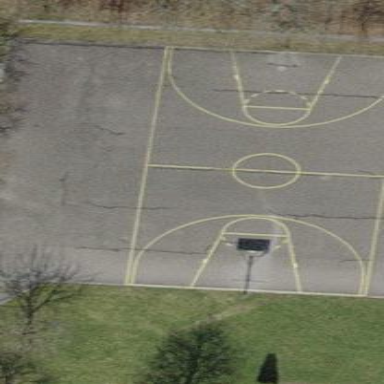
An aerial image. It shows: Basketball court on leisure land pitch.